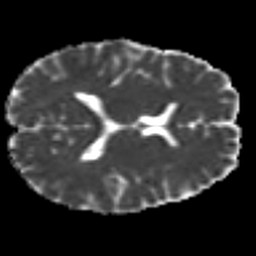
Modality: MD
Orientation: axial
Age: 25
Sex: female
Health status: healthy
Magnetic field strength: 3 T
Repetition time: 9 s
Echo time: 0.093 s